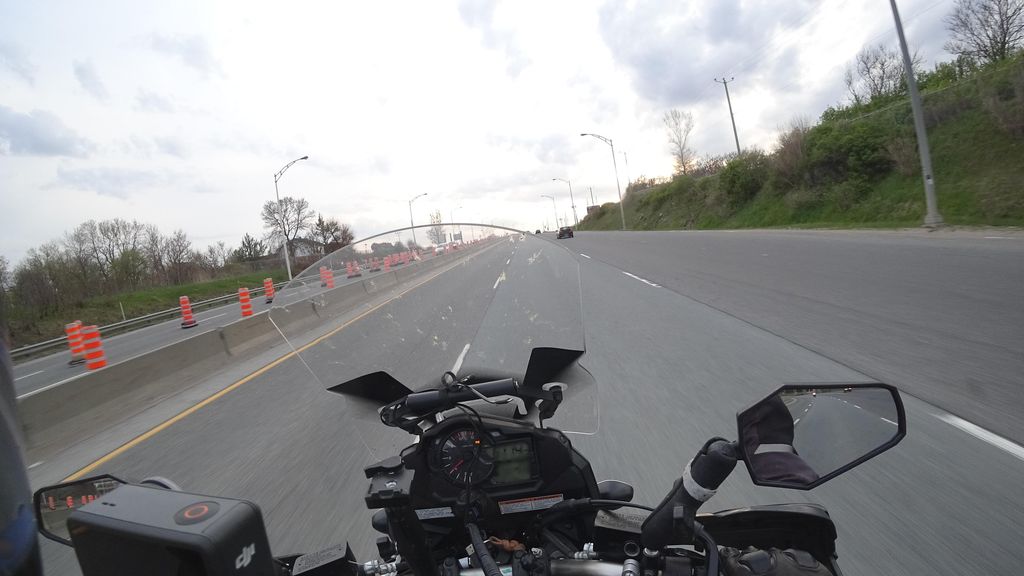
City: quebec_city